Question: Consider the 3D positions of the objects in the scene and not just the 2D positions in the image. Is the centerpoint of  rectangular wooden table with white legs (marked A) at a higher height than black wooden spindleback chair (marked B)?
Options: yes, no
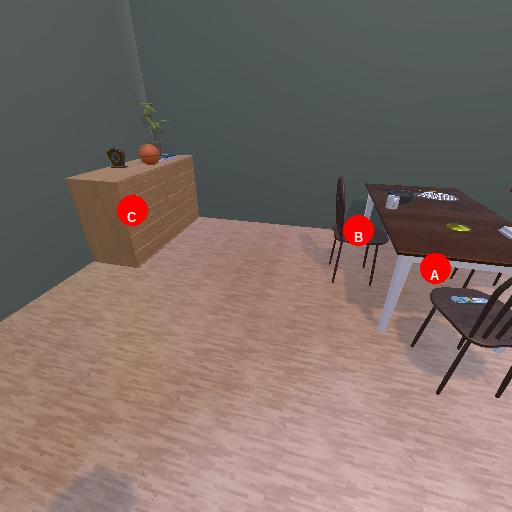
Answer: yes